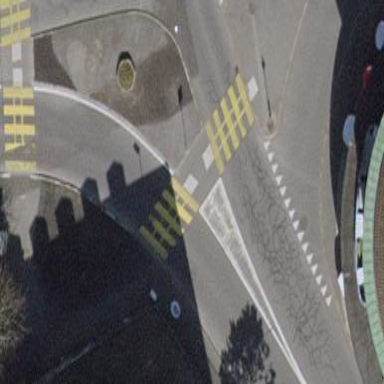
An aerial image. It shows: Traffic calming island.